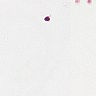
Metastatic tissue present: no